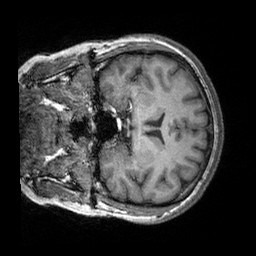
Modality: T1w
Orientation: coronal
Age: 22
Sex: female
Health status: healthy
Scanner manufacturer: siemens
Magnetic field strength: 3 T
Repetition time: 2.3 s
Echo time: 0.00303 s